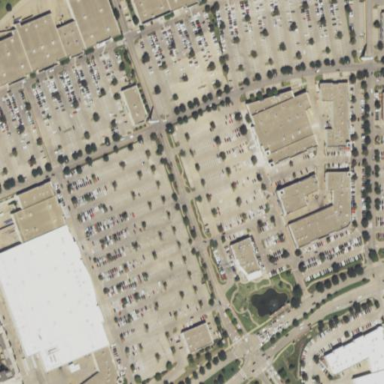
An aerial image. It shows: Retail area.